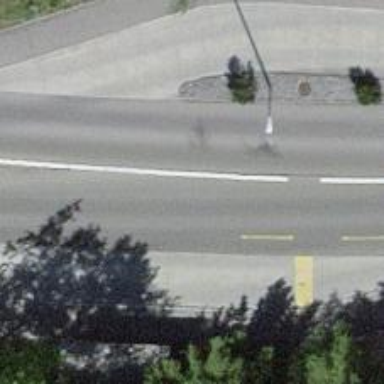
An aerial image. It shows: Bus stop with designated stop position for public transport.